Field crop: maize
Growth stage: 1
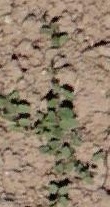
Species: convolvulus